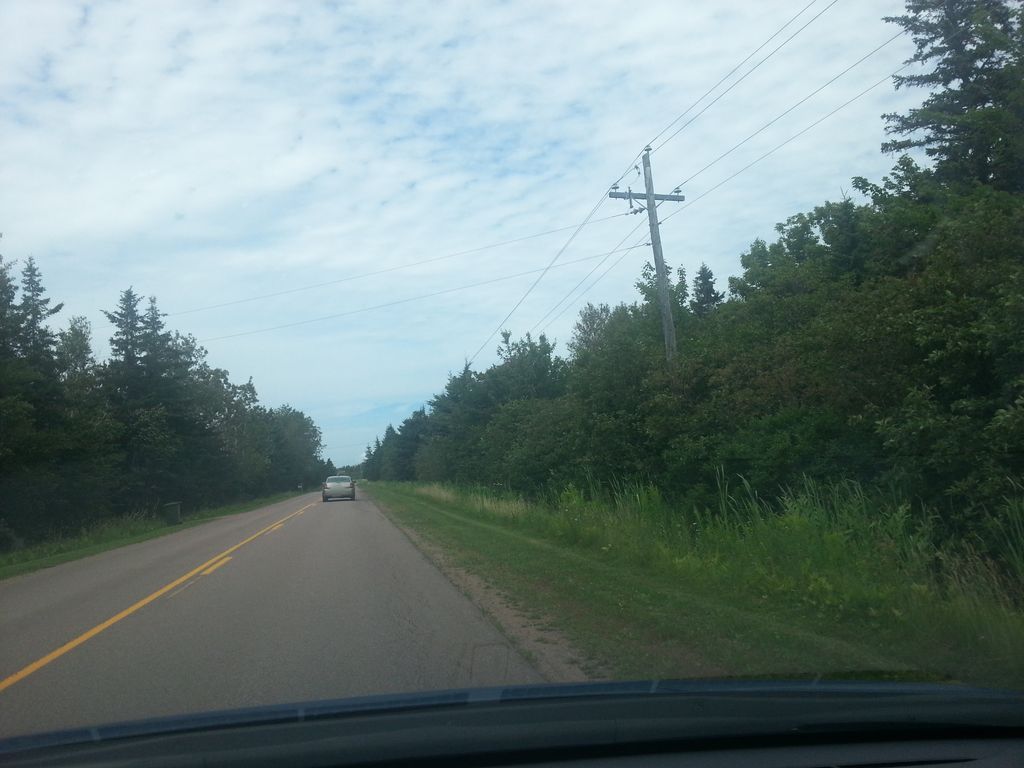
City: charlottetown